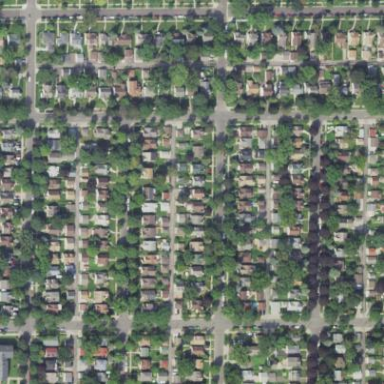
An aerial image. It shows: Residential area composed of single-family homes.